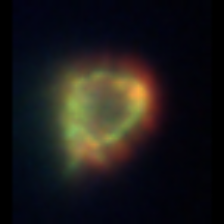
Taxon: Ciliates
Group: Other